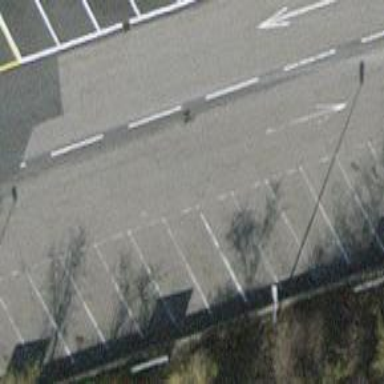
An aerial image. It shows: Street side parking area.